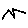
Label: zigzag